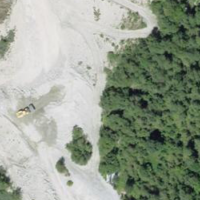
EUNIS habitat code: 50
Species observed at this site:
Tussilago farfara